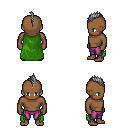
a pixel art fantasy rpg character, male body template, human, dark skin, green cape, magenta pants, gray mohawk hairstyle, four views (front, back, left, right), 2x2 character sprite sheet, small pixel art, hard edges, no anti-aliasing